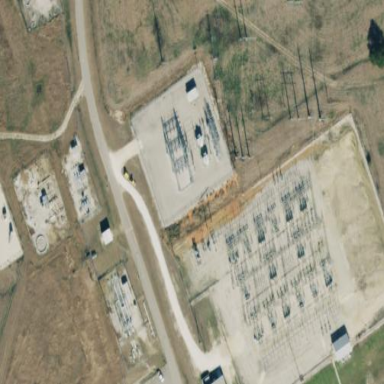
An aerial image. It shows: Outdoor power substation surrounded by fence. The substation is specifically for distribution purposes.